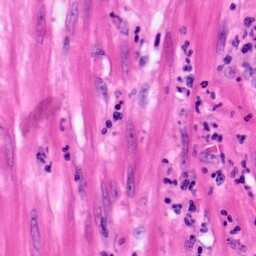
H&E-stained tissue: Pancreatic